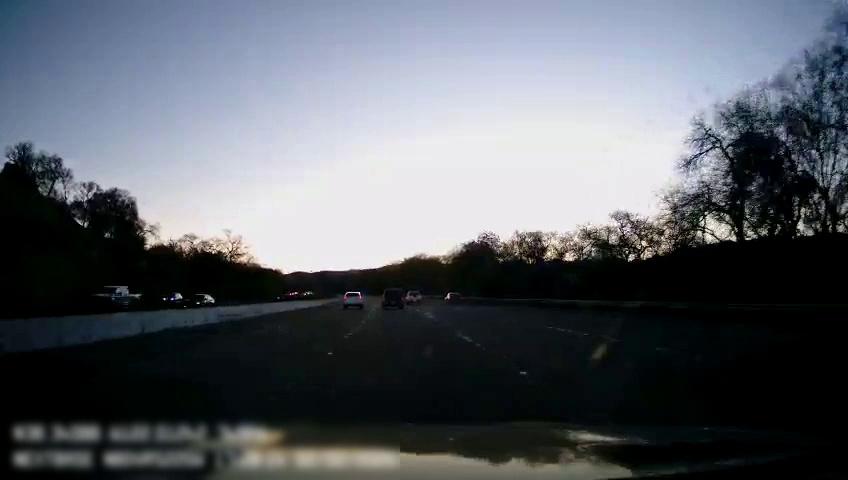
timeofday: Day
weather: Cloudy
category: Drivable Space
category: Vehicles | SUV
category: Vehicles | Van
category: Vehicles | Truck
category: Vehicles | SUV
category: Vehicles | Car
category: Vehicles | Car
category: Vehicles | Truck
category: Lanes | Current Lane
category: Lanes | Current Lane
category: Lanes | Alternate Lane